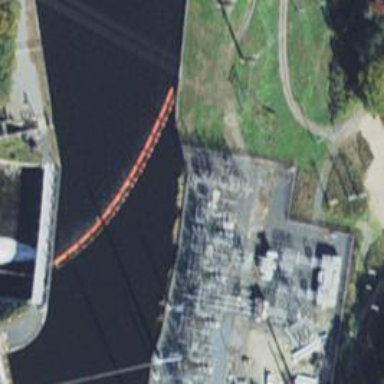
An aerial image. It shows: Switch for power supply.